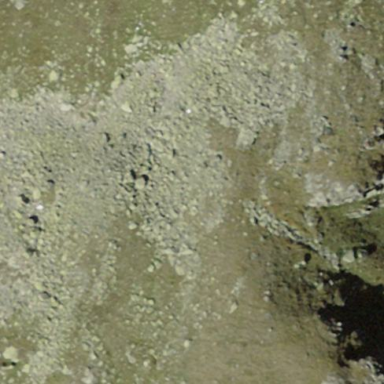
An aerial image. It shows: Natural scree.